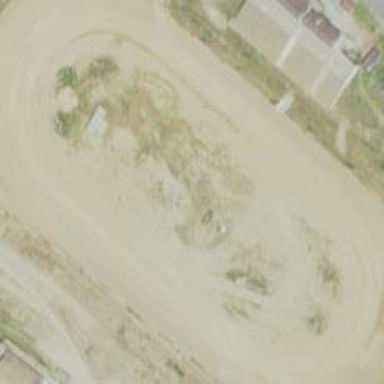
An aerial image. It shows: Motor sport raceway.